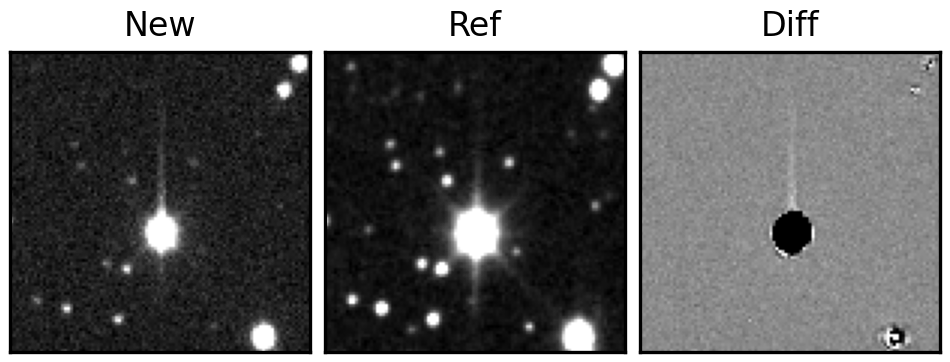
Label: bogus